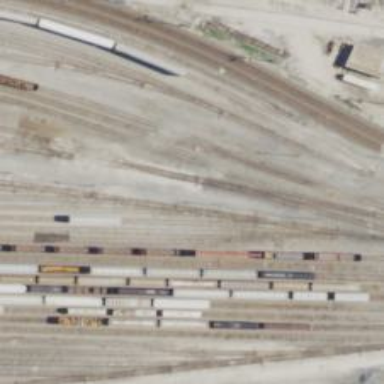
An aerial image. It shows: Railway yard used for servicing trains.